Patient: sex M, age 81
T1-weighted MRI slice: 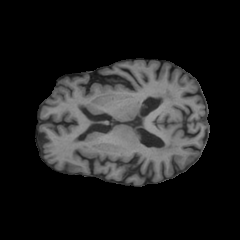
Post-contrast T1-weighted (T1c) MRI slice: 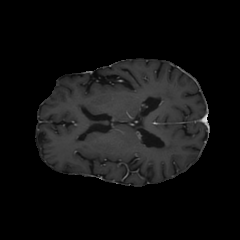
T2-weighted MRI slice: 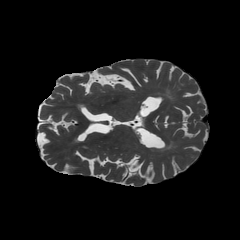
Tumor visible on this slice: no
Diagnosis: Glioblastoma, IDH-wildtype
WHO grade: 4